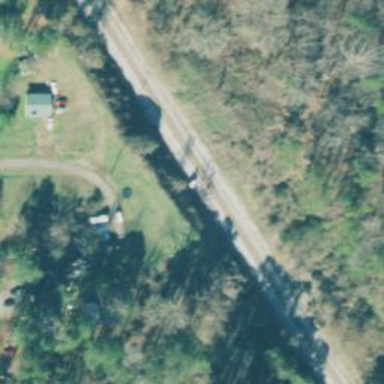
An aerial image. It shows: Railway track.